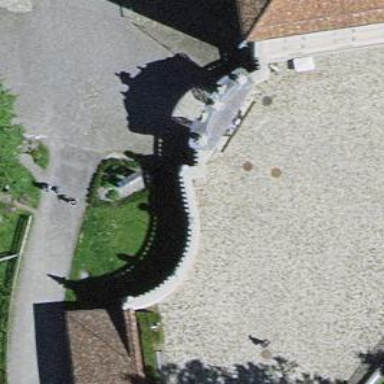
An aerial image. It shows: Wall is shown in the image.